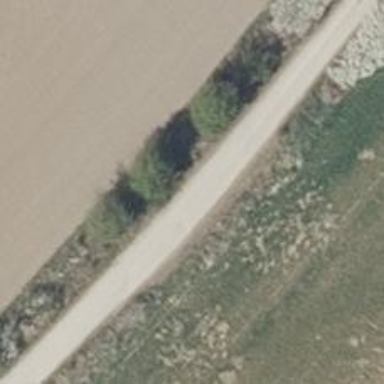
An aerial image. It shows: Passing place on the road.